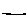
Label: line